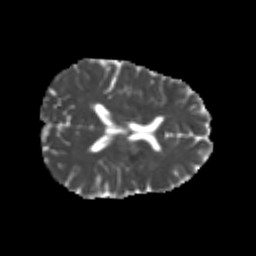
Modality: MD
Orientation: axial
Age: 24
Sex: female
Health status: healthy
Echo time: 0.074 s